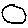
Label: circle